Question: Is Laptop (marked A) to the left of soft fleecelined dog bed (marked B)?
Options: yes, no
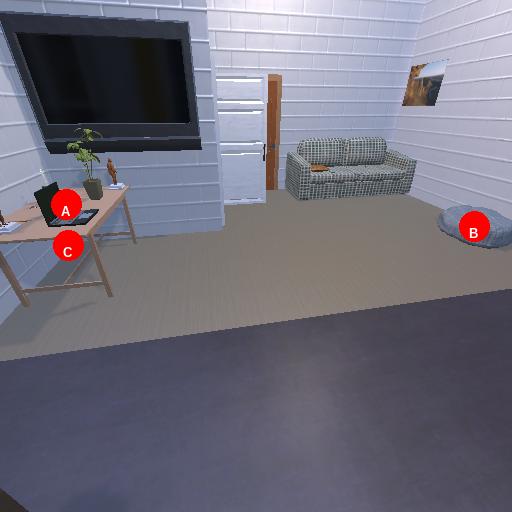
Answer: yes